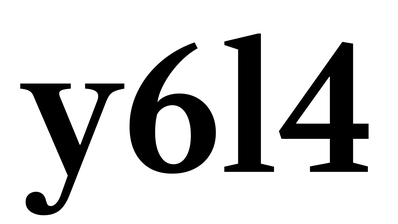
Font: LibreCaslonText_SemiBold